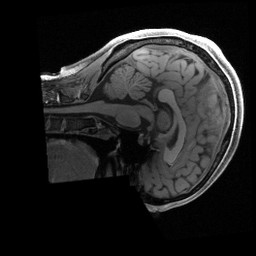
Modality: T1w
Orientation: sagittal
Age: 23
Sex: female
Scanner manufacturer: siemens
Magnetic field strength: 3 T
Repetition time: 2.4 s
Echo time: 0.00222 s